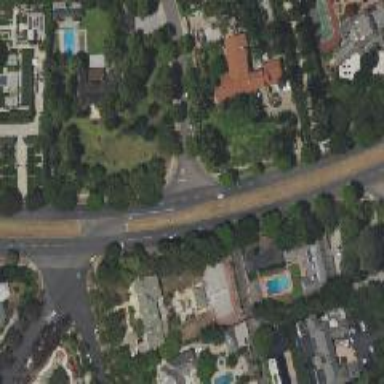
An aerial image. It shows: Secondary road bordered by residential properties.